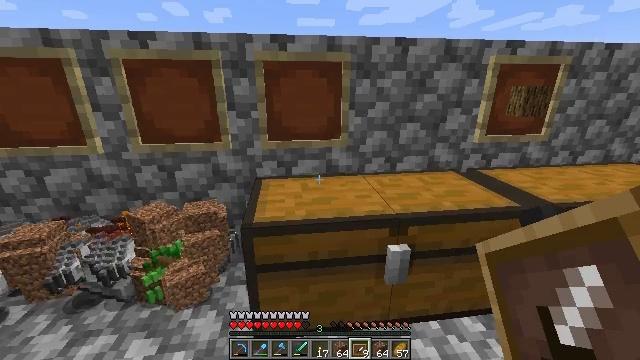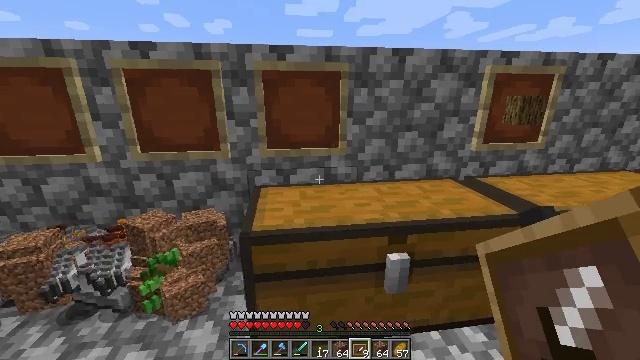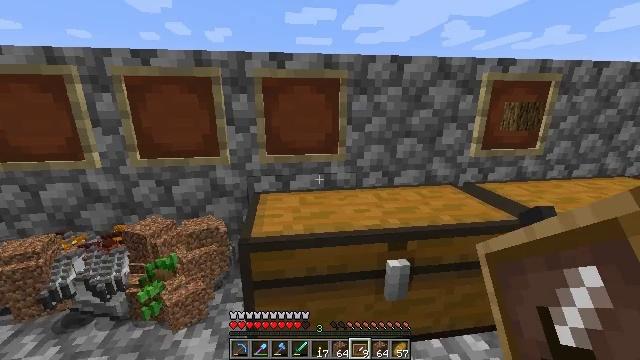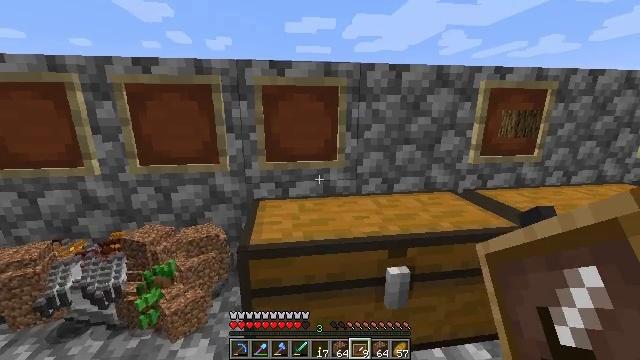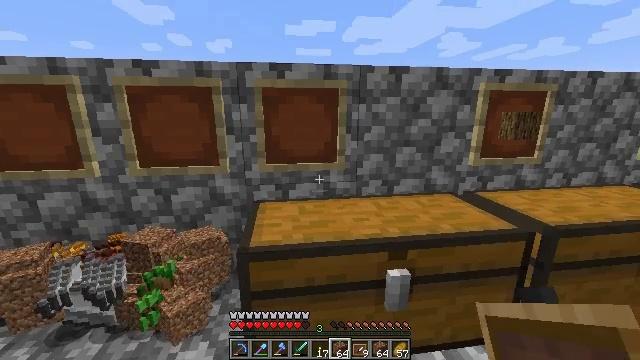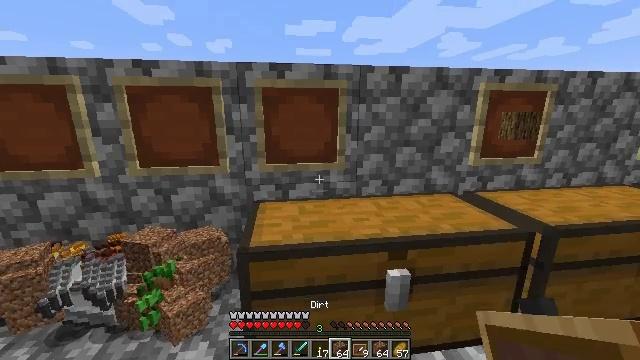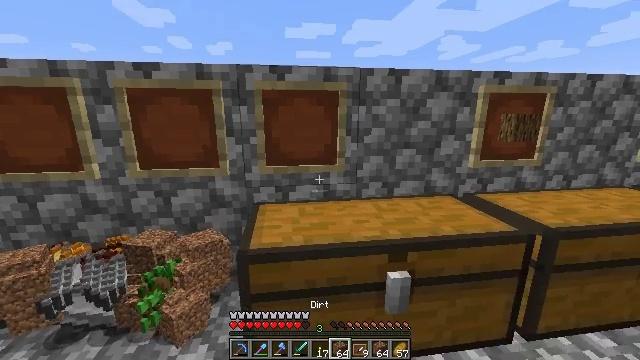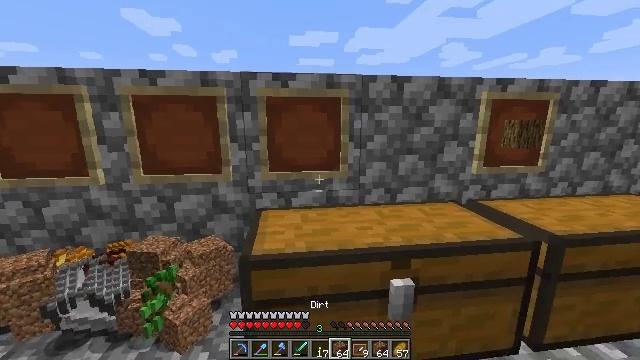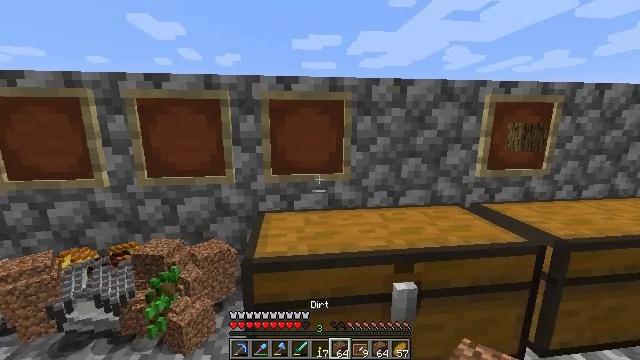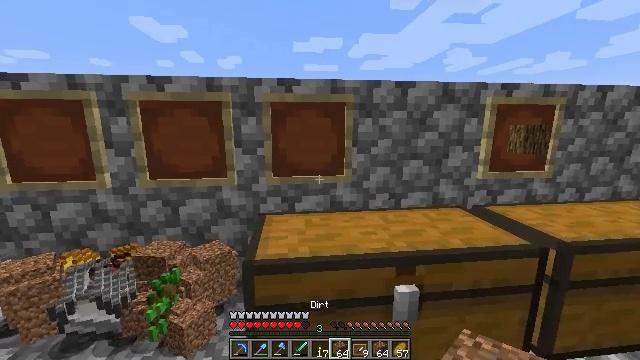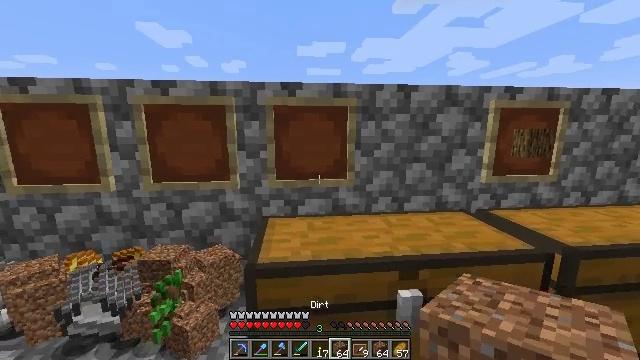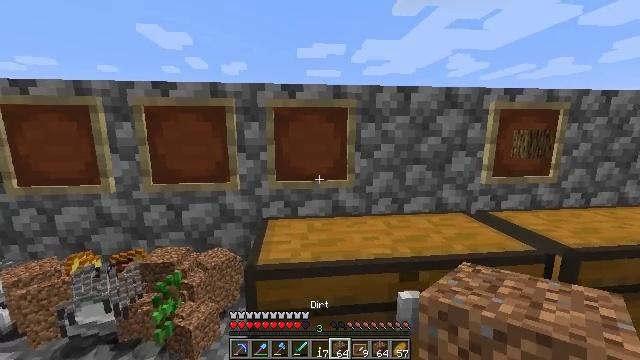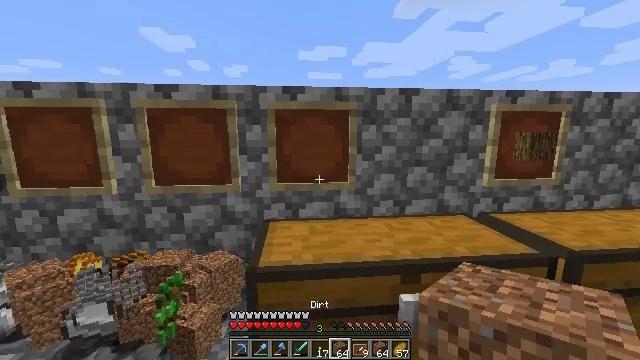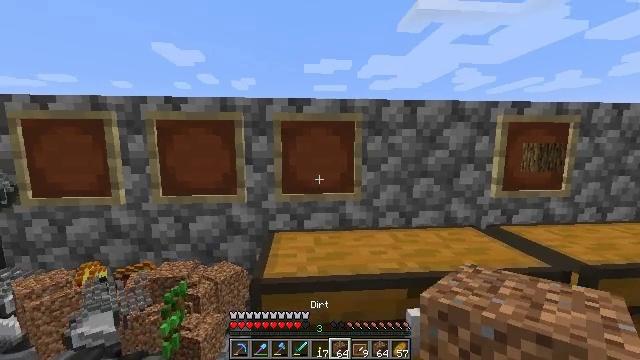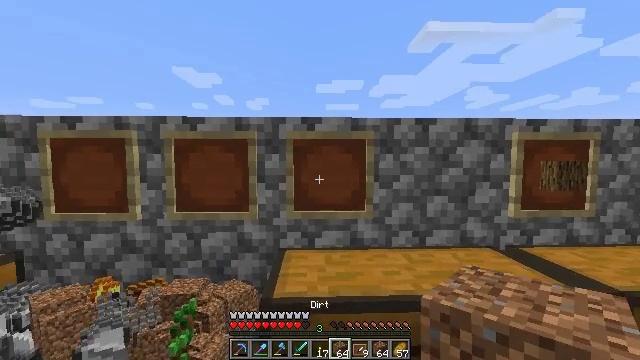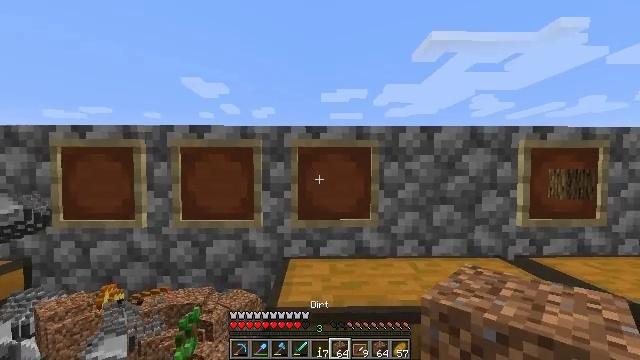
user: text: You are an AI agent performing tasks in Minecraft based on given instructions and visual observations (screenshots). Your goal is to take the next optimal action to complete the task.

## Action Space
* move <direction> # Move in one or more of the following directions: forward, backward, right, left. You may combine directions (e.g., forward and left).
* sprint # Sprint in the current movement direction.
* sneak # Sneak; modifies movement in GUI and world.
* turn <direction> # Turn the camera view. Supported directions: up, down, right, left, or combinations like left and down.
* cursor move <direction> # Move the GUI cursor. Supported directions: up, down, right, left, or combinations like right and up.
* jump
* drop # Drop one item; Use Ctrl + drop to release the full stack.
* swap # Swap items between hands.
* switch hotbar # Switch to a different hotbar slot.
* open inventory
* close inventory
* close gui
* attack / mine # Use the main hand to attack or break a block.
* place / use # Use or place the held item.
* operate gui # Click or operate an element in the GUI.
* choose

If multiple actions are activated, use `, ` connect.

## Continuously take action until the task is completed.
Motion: motion action
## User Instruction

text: Drop an acacia fence.
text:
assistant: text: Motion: turn up
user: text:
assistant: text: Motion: turn up
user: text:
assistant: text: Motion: turn up
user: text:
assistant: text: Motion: switch to hotbar 6
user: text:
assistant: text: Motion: switch to hotbar 6
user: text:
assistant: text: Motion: switch to hotbar 6
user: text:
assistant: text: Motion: turn up, switch to hotbar 6
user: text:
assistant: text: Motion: switch to hotbar 6
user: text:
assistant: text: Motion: no_op
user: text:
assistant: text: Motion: no_op
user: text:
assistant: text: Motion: no_op
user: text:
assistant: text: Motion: no_op
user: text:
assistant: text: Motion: turn left and up
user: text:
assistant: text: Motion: turn left and up
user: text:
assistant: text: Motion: turn left and up
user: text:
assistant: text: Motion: turn up
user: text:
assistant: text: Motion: no_op
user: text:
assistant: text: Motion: use / place
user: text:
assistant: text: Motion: use / place
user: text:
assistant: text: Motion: turn right, use / place
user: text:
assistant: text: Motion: no_op
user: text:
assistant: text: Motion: no_op
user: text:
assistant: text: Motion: no_op
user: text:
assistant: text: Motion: no_op
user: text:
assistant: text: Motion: turn right and down
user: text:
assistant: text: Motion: move forward, turn right and down
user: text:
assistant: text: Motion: move forward, turn down
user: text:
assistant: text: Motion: move forward, turn down
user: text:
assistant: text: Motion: move forward, turn down
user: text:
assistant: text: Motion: turn down